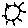
Label: sun